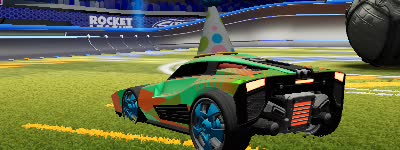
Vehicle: breakout